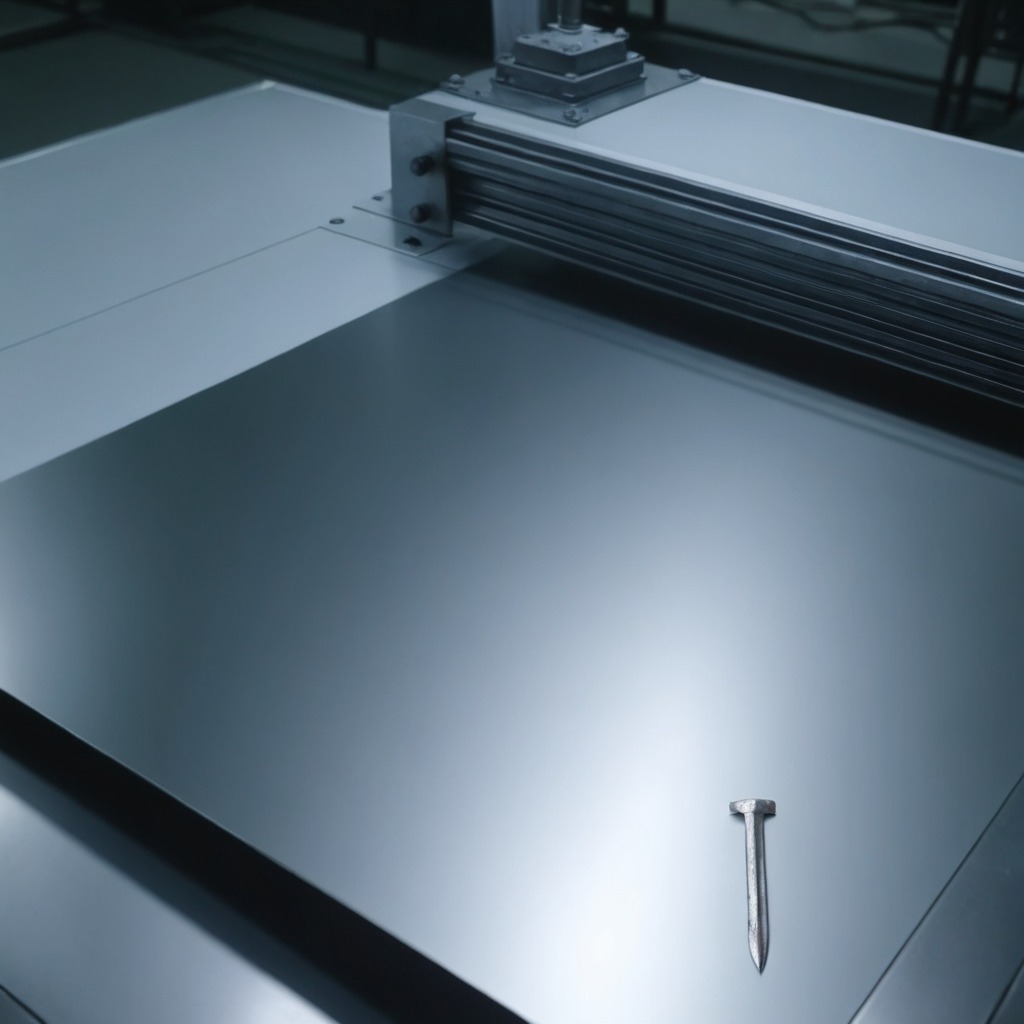
A nail is lying on a metal table in a machine shop under fluorescent lights.